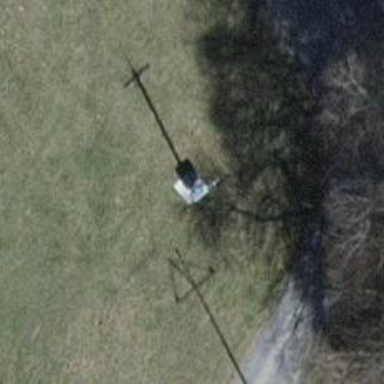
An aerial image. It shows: Mast tower used for communication.